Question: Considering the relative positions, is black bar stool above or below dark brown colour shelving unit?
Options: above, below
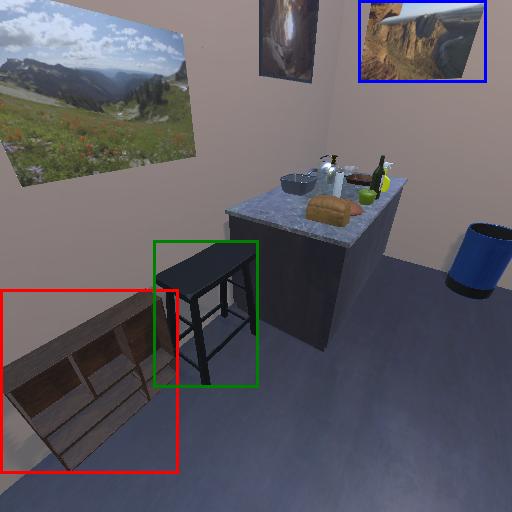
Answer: above